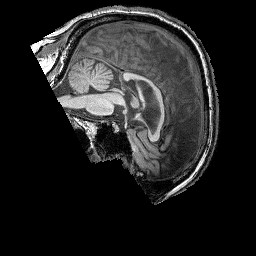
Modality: T1w
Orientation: sagittal
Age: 50
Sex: male
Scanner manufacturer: siemens
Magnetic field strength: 3 T
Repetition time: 2.25 s
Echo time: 0.00415 s